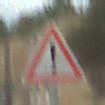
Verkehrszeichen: Gefahrenstelle
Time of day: MorningAfternoon
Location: Outdoor (Suburban)
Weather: PartlyCloudy
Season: NotSpecified
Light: Natural